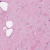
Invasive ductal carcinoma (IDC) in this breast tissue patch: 1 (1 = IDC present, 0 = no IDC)